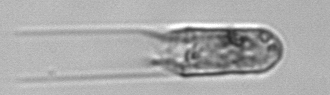
Label: Eutintinnus